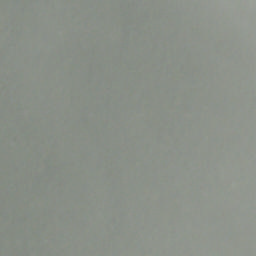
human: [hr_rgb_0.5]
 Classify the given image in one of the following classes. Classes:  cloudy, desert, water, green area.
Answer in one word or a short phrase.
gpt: cloudy